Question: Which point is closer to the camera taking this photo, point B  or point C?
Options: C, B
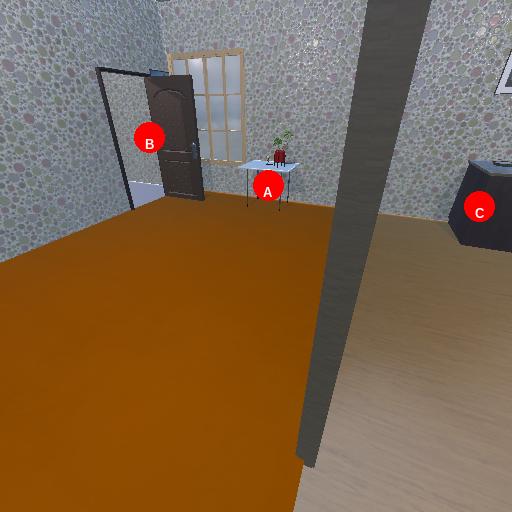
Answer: C